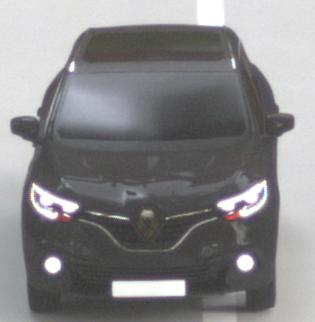
Make: Renault
Model: Kadjar ENERGY TCe 130
Detailed model: Kadjar
Model produced from: 2015/05
Model produced until: 2018/08
Doors: 5
Color: black
Road condition: dry road
Daytime: morning or afternoon
Contrast: low contrast